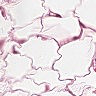
Metastatic tissue present: no